Question: I have a horizontal 'LinearLayout' containing a 'TextView' followed by a 'Spinner' next to it. This 'LinearLayout' is dynamically inflated multiple times in a fixed vertical 'LinearLayout' contained within a 'RelativeLayout'.
The problem is that since I switched from 'Theme.light' to 'Theme.holo.light', the last line of the 'TextView' gets cut in half. This happens when the dynamic text is long and spans more than one row.

I have been able to fix this by adding bottom padding to the horizontal 'LinearLayout' containing the 'TextView' and 'Spinner'.
This does not feel like a fix, but more of a hack. Can someone please give me some advice on how to properly fix this?
I have also read some other questions, but none seem to help.
Horizontal Linear layout:
'''
<?xml version="1.0" encoding="utf-8"?>
<LinearLayout xmlns:android="http://schemas.android.com/apk/res/android"
android:layout_width="wrap_content"
android:layout_height="wrap_content"
android:orientation="horizontal">
<TextView
android:id="@+id/textView1"
android:layout_width="150dp"
android:layout_height="wrap_content"
android:layout_marginRight="20dp"
android:text="TextView"/>
<Spinner
android:id="@+id/spinner1"
android:layout_width="wrap_content"
android:layout_height="wrap_content"/>
</LinearLayout>
'''
Relative layout where above layout is dynamically inflated at Linear Layout with id ll2_7:
'''
<?xml version="1.0" encoding="utf-8"?>
<RelativeLayout xmlns:android="http://schemas.android.com/apk/res/android"
android:layout_width="match_parent"
android:layout_height="match_parent" >
<ScrollView
android:id="@+id/scrollView"
android:layout_width="fill_parent"
android:layout_height="wrap_content"
android:layout_above="@+id/relLayoutButtonNext"
android:layout_below="@id/textView1" >
<RelativeLayout
android:layout_width="fill_parent"
android:layout_height="wrap_content"
android:paddingBottom="20dp"
android:paddingLeft="10dp"
android:paddingRight="10dp"
android:paddingTop="10dp" >
<TextView
android:id="@+id/textView10"
android:layout_width="wrap_content"
android:layout_height="wrap_content"
android:paddingRight="30dp"
android:text="2.7" />
<TextView
android:id="@+id/textView11"
android:layout_width="wrap_content"
android:layout_height="wrap_content"
android:layout_marginBottom="10dp"
android:layout_toRightOf="@id/textView10"
android:text="@string/question2_7" />
<LinearLayout
android:id="@+id/ll2_7"
android:layout_width="wrap_content"
android:layout_height="wrap_content"
android:layout_alignLeft="@+id/textView11"
android:layout_below="@+id/textView11"
android:orientation="vertical" android:layout_marginBottom="20dp">
</LinearLayout>
</RelativeLayout>
</ScrollView>
</RelativeLayout>
'''
Here is the complete layout xml for above:
'''
<?xml version="1.0" encoding="utf-8"?>
<RelativeLayout xmlns:android="http://schemas.android.com/apk/res/android"
android:layout_width="match_parent"
android:layout_height="match_parent" >
<TextView
android:id="@+id/textView1"
style="@style/question_section_title"
android:layout_width="wrap_content"
android:layout_height="wrap_content"
android:layout_alignParentLeft="true"
android:layout_alignParentTop="true"
android:text="@string/question2_header" />
<RelativeLayout
android:id="@+id/relLayoutButtonNext"
android:layout_width="fill_parent"
android:layout_height="wrap_content"
android:layout_alignParentBottom="true"
android:background="@color/bottomBar"
android:paddingBottom="3dp"
android:paddingLeft="50dp"
android:paddingRight="50dp"
android:paddingTop="3dp" >
<Button
android:id="@+id/buttonNext"
android:layout_width="180dp"
android:layout_height="wrap_content"
android:layout_alignParentRight="true"
android:onClick="nextStep"
android:text="Next Section"
android:textSize="20sp" />
<Button
android:id="@+id/buttonPrevious"
android:layout_width="180dp"
android:layout_height="wrap_content"
android:layout_alignParentLeft="true"
android:layout_alignParentTop="true"
android:onClick="previousStep"
android:text="Previous Section"
android:textSize="20sp" />
</RelativeLayout>
<ScrollView
android:id="@+id/scrollView"
android:layout_width="fill_parent"
android:layout_height="wrap_content"
android:layout_above="@+id/relLayoutButtonNext"
android:layout_below="@id/textView1" >
<RelativeLayout
android:layout_width="fill_parent"
android:layout_height="wrap_content"
android:paddingBottom="20dp"
android:paddingLeft="10dp"
android:paddingRight="10dp"
android:paddingTop="10dp" >
<TextView
android:id="@+id/textView10"
android:layout_width="wrap_content"
android:layout_height="wrap_content"
android:paddingRight="30dp"
android:text="2.7" />
<TextView
android:id="@+id/textView11"
android:layout_width="wrap_content"
android:layout_height="wrap_content"
android:layout_marginBottom="10dp"
android:layout_toRightOf="@id/textView10"
android:text="@string/question2_7" />
<LinearLayout
android:id="@+id/ll2_7"
android:layout_width="wrap_content"
android:layout_height="wrap_content"
android:layout_alignLeft="@+id/textView11"
android:layout_below="@+id/textView11"
android:orientation="vertical" android:layout_marginBottom="20dp">
</LinearLayout>
<TextView
android:id="@+id/textView2"
android:layout_width="wrap_content"
android:layout_height="wrap_content"
android:layout_alignLeft="@+id/textView10"
android:layout_below="@+id/ll2_7"
android:text="2.8" />
<TextView
android:id="@+id/textView3"
android:layout_width="wrap_content"
android:layout_height="wrap_content"
android:layout_below="@+id/ll2_7"
android:layout_toRightOf="@+id/textView10"
android:text="@string/question2_8" android:layout_marginBottom="10dp"/>
<LinearLayout
android:id="@+id/ll2_8"
android:layout_width="wrap_content"
android:layout_height="wrap_content"
android:layout_alignLeft="@+id/textView3"
android:layout_below="@+id/textView3"
android:layout_marginBottom="20dp"
android:orientation="vertical" >
</LinearLayout>
<TextView
android:id="@+id/textView4"
android:layout_width="wrap_content"
android:layout_height="wrap_content"
android:layout_alignLeft="@+id/textView2"
android:layout_below="@+id/ll2_8"
android:text="2.9" />
<TextView
android:id="@+id/textView5"
android:layout_width="wrap_content"
android:layout_height="wrap_content"
android:layout_below="@+id/ll2_8"
android:layout_toRightOf="@+id/textView10"
android:text="@string/question2_9" android:layout_marginBottom="10dp"/>
<LinearLayout
android:id="@+id/ll2_9"
android:layout_width="wrap_content"
android:layout_height="wrap_content"
android:layout_below="@+id/textView5"
android:layout_toRightOf="@+id/textView10"
android:orientation="vertical" android:layout_marginBottom="20dp">
</LinearLayout>
<TextView
android:id="@+id/textView6"
android:layout_width="wrap_content"
android:layout_height="wrap_content"
android:layout_alignLeft="@+id/textView4"
android:layout_below="@+id/ll2_9"
android:text="2.10" />
<TextView
android:id="@+id/textView7"
android:layout_width="wrap_content"
android:layout_height="wrap_content"
android:layout_below="@+id/ll2_9"
android:layout_toRightOf="@+id/textView10"
android:text="@string/question2_10" android:layout_marginBottom="10dp"/>
<LinearLayout
android:id="@+id/ll2_10"
android:layout_width="wrap_content"
android:layout_height="wrap_content"
android:layout_below="@+id/textView7"
android:layout_marginBottom="20dp"
android:layout_toRightOf="@+id/textView10"
android:orientation="vertical" >
</LinearLayout>
<TextView
android:id="@+id/textView8"
android:layout_width="wrap_content"
android:layout_height="wrap_content"
android:layout_alignLeft="@+id/textView6"
android:layout_below="@+id/ll2_10"
android:text="2.11" />
<TextView
android:id="@+id/textView9"
android:layout_width="wrap_content"
android:layout_height="wrap_content"
android:layout_below="@+id/ll2_10"
android:layout_toRightOf="@+id/textView10"
android:text="@string/quesiton2_11" android:layout_marginBottom="10dp"/>
<LinearLayout
android:id="@+id/ll2_11"
android:layout_width="wrap_content"
android:layout_height="wrap_content"
android:layout_alignLeft="@+id/textView9"
android:layout_below="@+id/textView9"
android:orientation="vertical" android:layout_marginBottom="20dp">
</LinearLayout>
<TextView
android:id="@+id/textView12"
android:layout_width="wrap_content"
android:layout_height="wrap_content"
android:layout_alignLeft="@+id/textView8"
android:layout_below="@+id/ll2_11"
android:text="2.11.1" />
<TextView
android:id="@+id/textView13"
android:layout_width="wrap_content"
android:layout_height="wrap_content"
android:layout_below="@+id/ll2_11"
android:layout_toRightOf="@+id/textView10"
android:text="@string/question2_11_1" android:layout_marginBottom="10dp"/>
<LinearLayout
android:id="@+id/ll2_11_1"
android:layout_width="wrap_content"
android:layout_height="wrap_content"
android:layout_below="@+id/textView13"
android:layout_toRightOf="@+id/textView10"
android:orientation="vertical" android:layout_marginBottom="20dp">
</LinearLayout>
</RelativeLayout>
</ScrollView>
</RelativeLayout>
'''
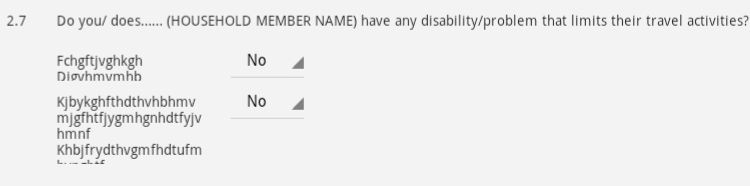
Answer: I've encountered the same cut-off issue as shown at the screenshot. It is caused by the baseline alignment in the horizontal 'LinearLayout'. 'TextView' and 'Spinner' have different baselines due to font size difference. To fix the issue it is needed to disable baseline alignment for the layout by setting:
'''
android:baselineAligned="false"
'''
or in the code:
'''
layout.setBaselineAligned(false);
'''